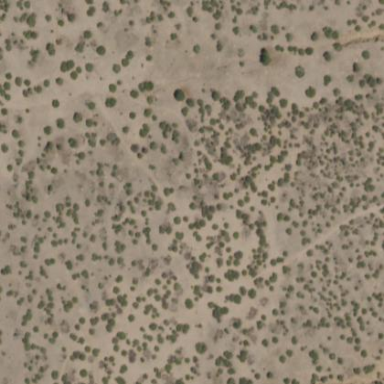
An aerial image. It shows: Patch of scrub vegetation.